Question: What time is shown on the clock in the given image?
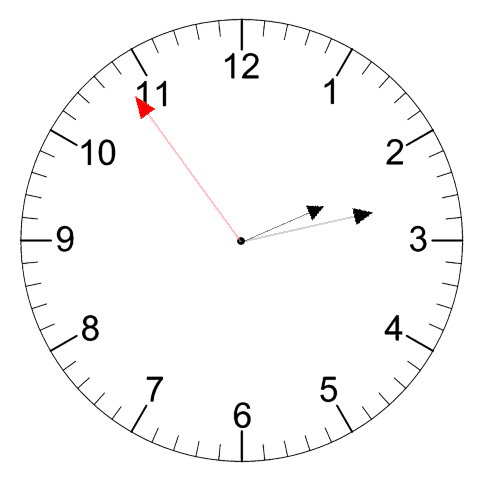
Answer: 02:12:54